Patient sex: M
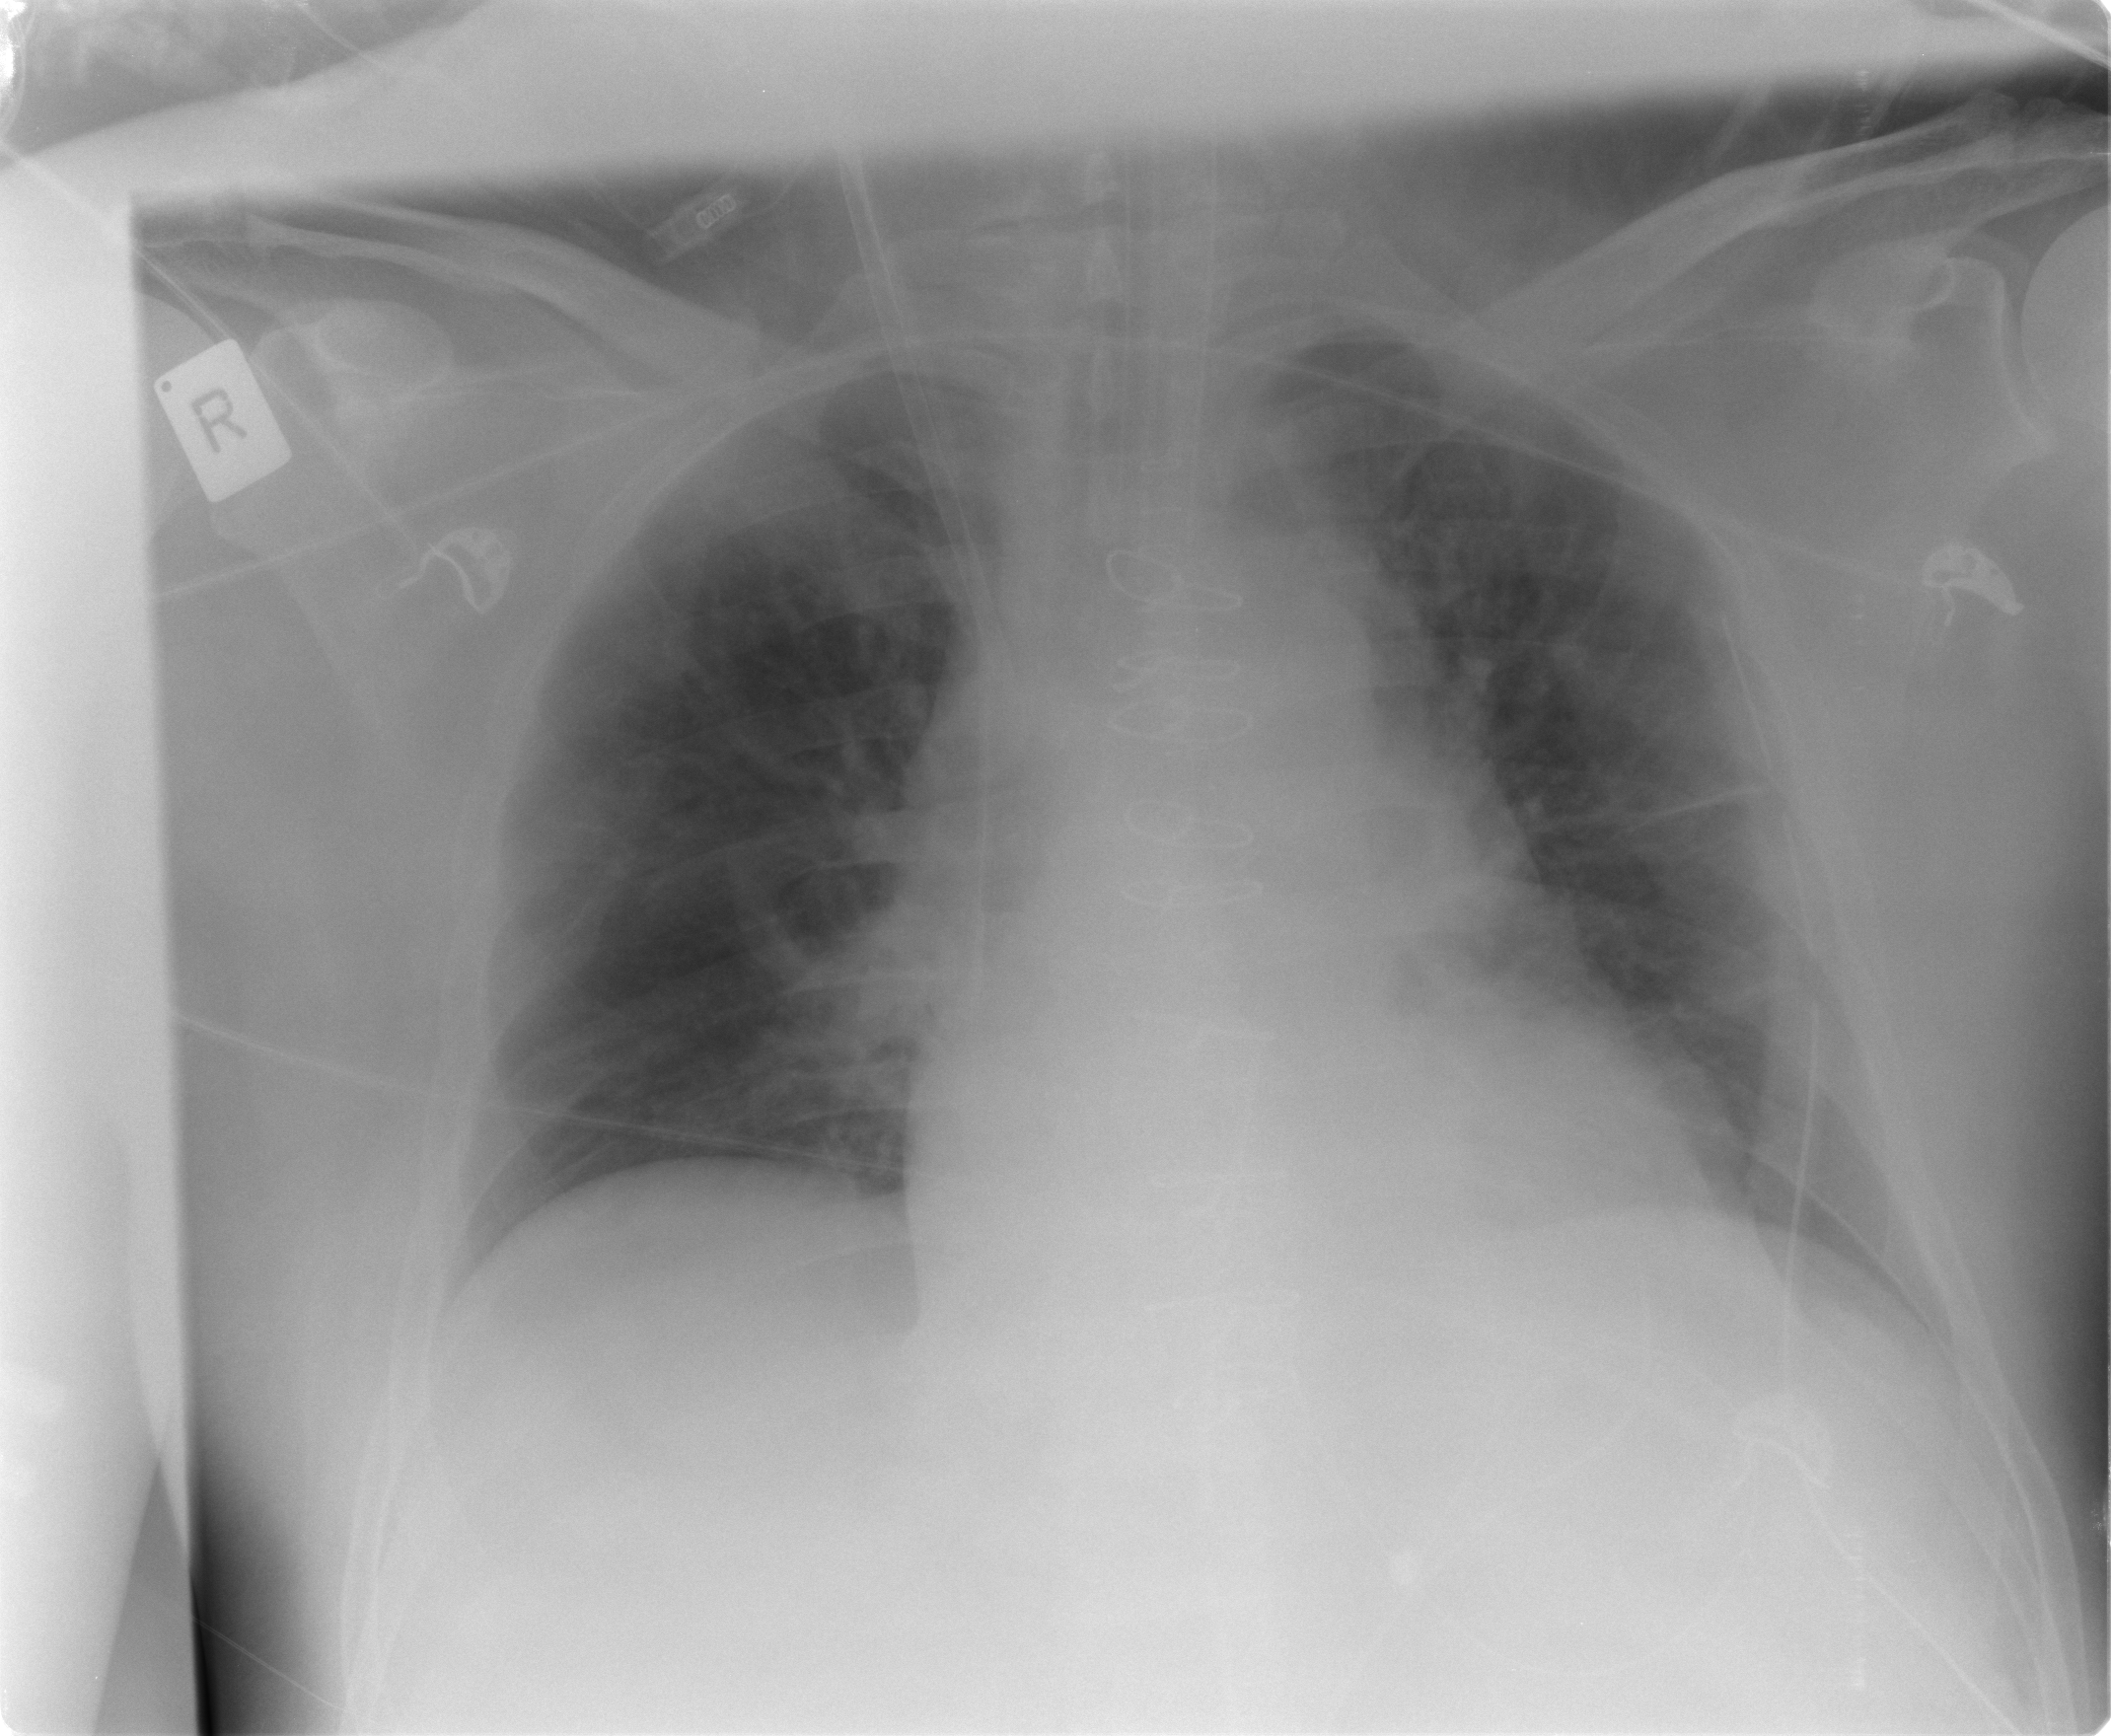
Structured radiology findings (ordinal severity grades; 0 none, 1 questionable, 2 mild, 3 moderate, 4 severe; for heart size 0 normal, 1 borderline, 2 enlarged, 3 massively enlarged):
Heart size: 2
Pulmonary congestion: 2
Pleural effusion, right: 0
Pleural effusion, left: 0
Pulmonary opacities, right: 0
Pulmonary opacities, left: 0
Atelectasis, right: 2
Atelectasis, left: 2